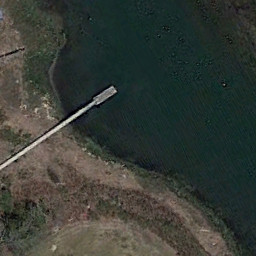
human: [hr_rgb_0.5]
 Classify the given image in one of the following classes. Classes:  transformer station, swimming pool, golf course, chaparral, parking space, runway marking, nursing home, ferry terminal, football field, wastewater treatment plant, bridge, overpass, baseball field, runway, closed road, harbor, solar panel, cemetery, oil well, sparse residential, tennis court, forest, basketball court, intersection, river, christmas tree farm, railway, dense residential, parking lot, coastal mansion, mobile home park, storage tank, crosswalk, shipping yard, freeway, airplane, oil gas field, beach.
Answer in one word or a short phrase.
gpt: ferry terminal